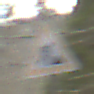
Verkehrszeichen: Arbeitsstelle
Umgebung: Outdoor, Nature
Tageszeit: MorningAfternoon
Wetter: PartlyCloudy
Licht: Natural
Jahreszeit: NotSpecified
Kontrast: LowContrast